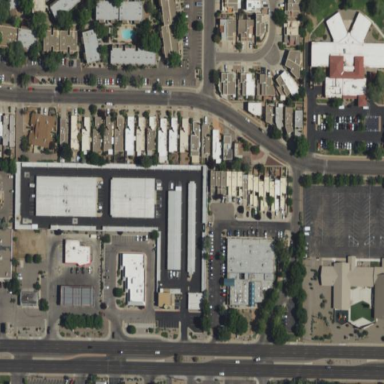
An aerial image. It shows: Garages as the designated land use.